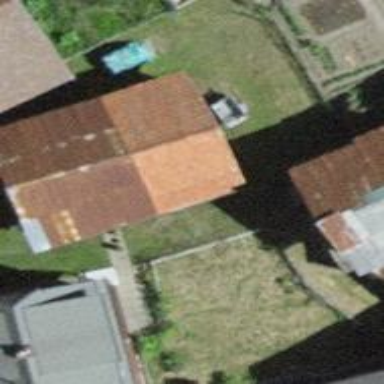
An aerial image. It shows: Residential building.